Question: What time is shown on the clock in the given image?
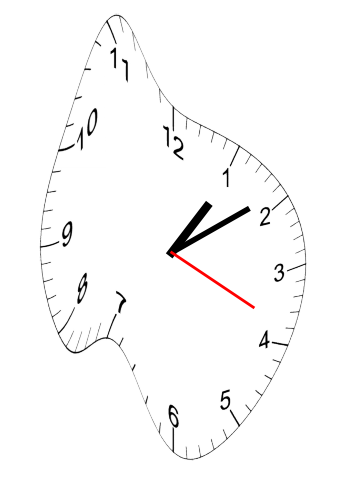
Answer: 01:09:19